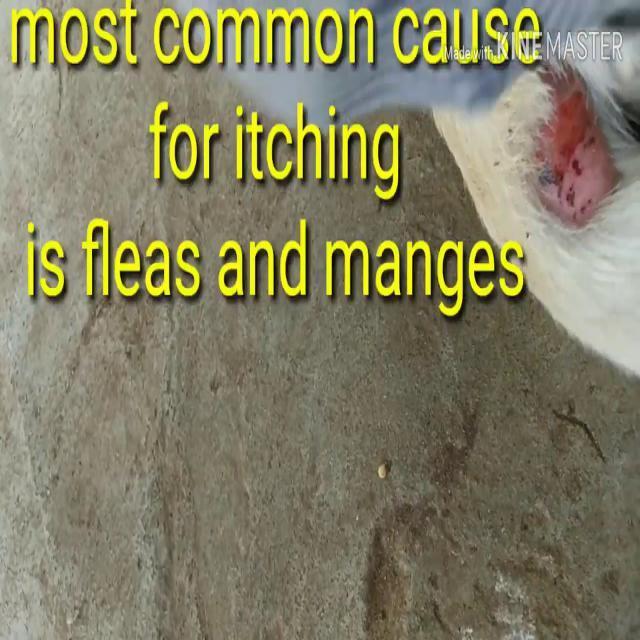
Canine dermatitis — inflammation of the skin presenting with erythema, pruritus, papules, and excoriation. May be allergic, contact, or atopic in origin.